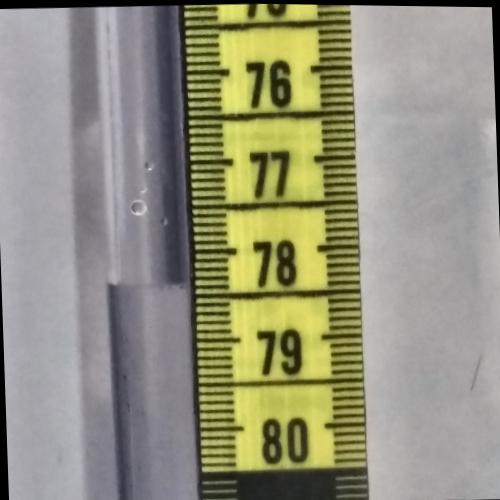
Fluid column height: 78.4 cm